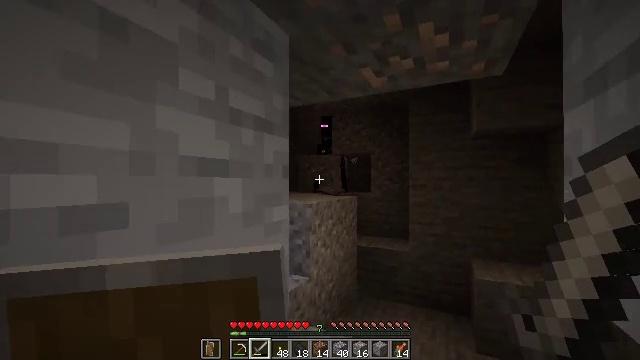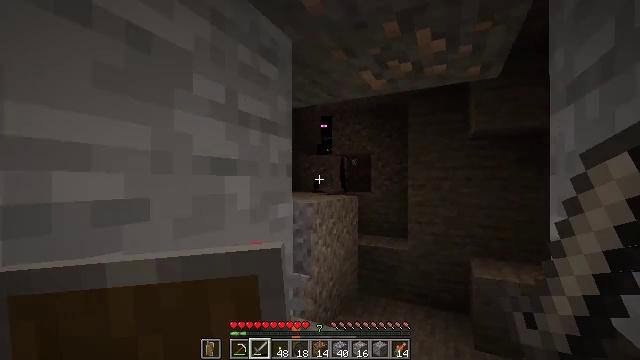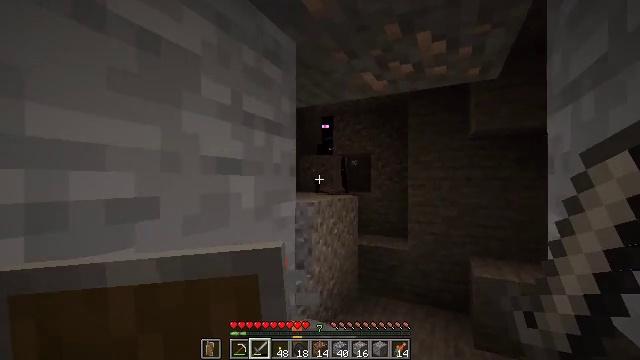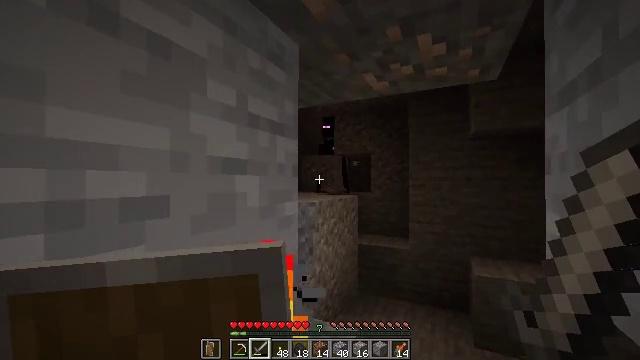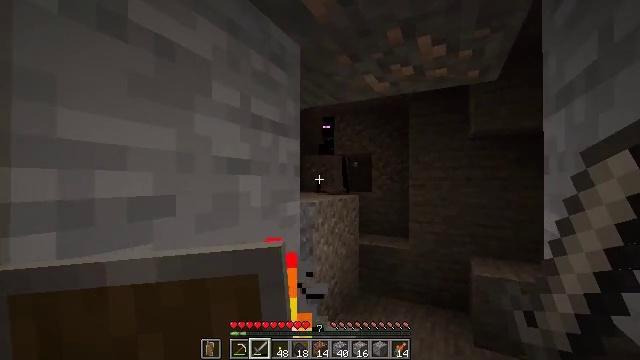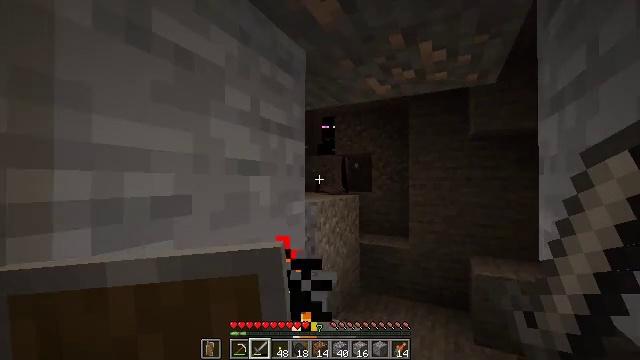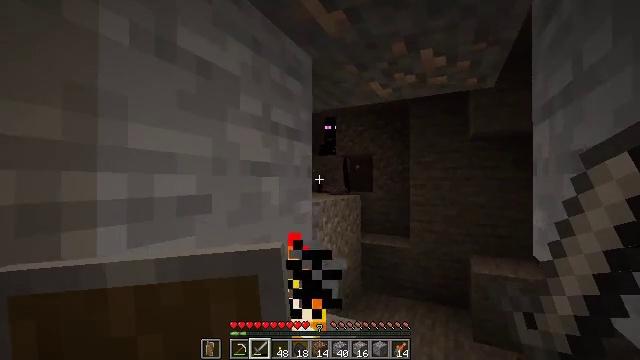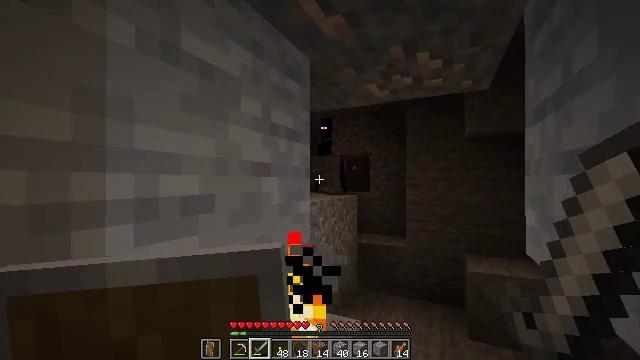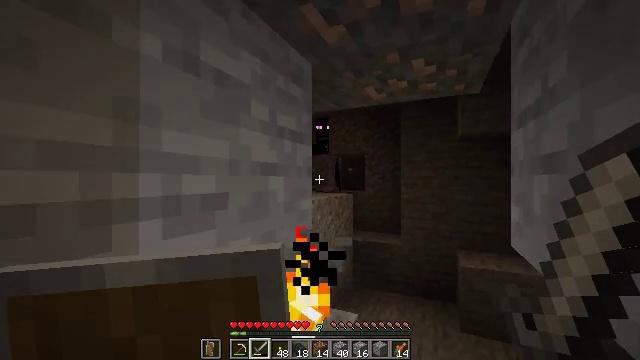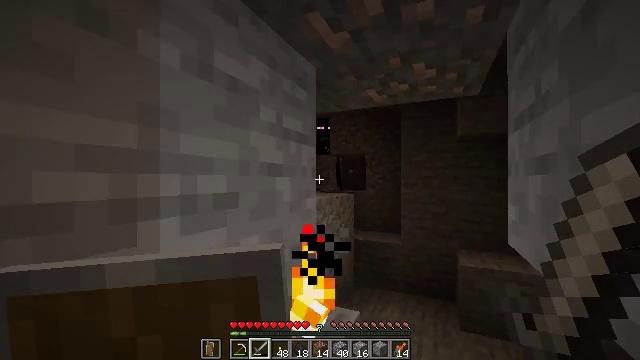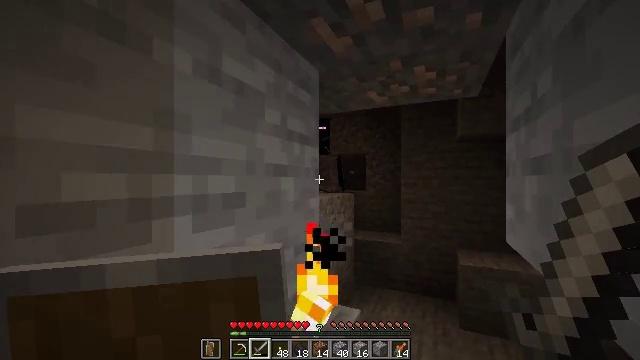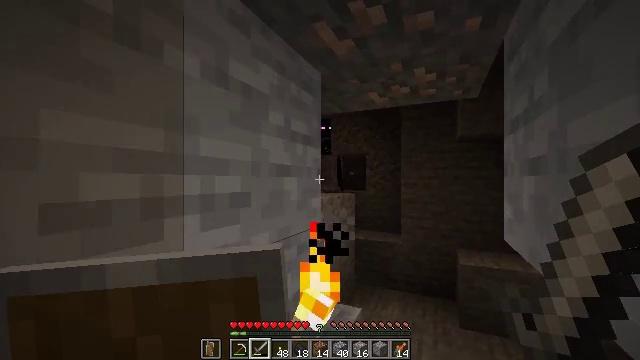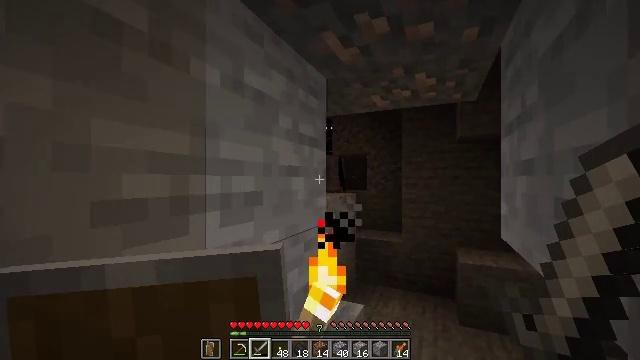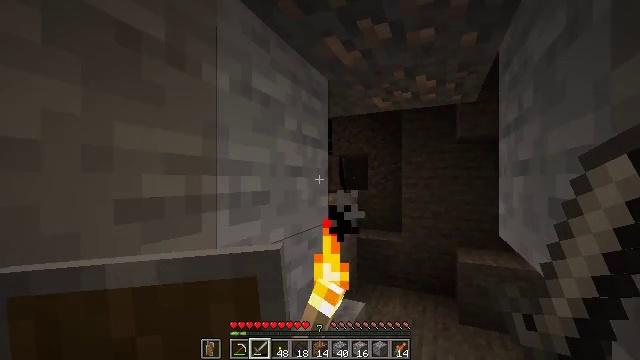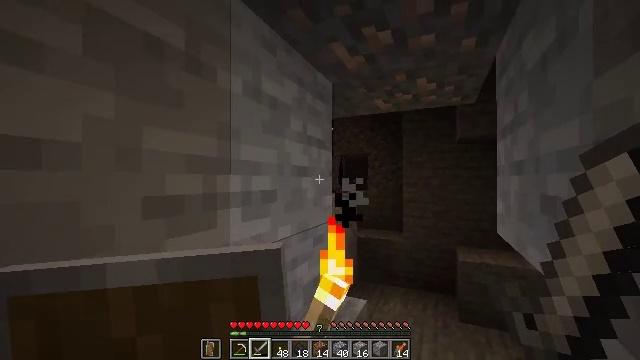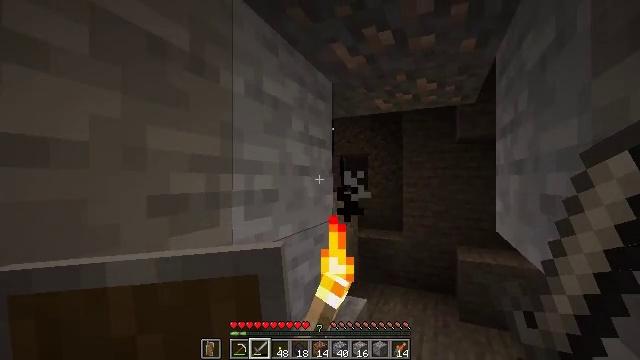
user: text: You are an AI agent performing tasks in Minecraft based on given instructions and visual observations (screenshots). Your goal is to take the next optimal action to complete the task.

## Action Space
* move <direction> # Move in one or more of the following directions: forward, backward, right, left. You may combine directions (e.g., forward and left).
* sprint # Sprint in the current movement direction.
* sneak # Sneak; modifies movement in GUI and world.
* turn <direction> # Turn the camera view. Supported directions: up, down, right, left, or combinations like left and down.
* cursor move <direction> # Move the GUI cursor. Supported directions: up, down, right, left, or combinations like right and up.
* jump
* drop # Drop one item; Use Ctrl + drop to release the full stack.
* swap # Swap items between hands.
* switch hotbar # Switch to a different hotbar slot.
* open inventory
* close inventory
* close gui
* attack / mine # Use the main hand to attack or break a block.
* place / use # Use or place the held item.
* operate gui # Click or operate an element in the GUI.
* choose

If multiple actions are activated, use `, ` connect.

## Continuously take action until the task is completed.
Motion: motion action
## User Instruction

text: Gather gravel by digging.
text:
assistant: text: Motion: move back and move right, sneak
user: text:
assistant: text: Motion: move back and move right, sneak
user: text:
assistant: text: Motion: move back and move right, sneak
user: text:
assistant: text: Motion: move back, sneak
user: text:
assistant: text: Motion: move back, sneak
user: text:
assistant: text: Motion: move back, sneak
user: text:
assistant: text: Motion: move back, sneak
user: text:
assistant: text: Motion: move back, sneak, turn right
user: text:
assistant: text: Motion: move back, sneak
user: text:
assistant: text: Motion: move back, sneak
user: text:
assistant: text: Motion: move back, sneak
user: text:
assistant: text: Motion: move back, sneak
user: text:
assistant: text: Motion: move back, sneak
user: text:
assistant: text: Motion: sneak
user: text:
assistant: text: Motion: move right, sneak
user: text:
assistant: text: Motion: move right, sneak
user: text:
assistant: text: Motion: move right, sneak
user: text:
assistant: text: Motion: move forward and move right, sneak
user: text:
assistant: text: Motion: move forward and move right, sneak
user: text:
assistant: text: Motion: move forward and move right, sneak
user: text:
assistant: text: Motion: move forward and move right, sneak
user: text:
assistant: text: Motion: move forward and move right, sneak
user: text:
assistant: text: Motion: move forward and move right, sneak
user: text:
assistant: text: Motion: move forward and move right, sneak
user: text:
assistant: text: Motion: move forward and move right, sneak
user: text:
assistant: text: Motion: move forward and move right, sneak
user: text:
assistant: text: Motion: move forward and move right, sneak
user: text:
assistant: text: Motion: move forward and move right, sneak
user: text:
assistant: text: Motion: sneak
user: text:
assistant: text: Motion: sneak